Question: I created a storyboard with a navigation controller inside. The View inside the nav controller contains a MKMapView. Now I want to create an Outlet in my viewController.m file. But when I try to connect from storyboard to the viewcontroller.m file using the assistant editor, nothing happens, and I am not allowed to connect the outlet to this file.
Did I miss something? Why can I not connect the file?
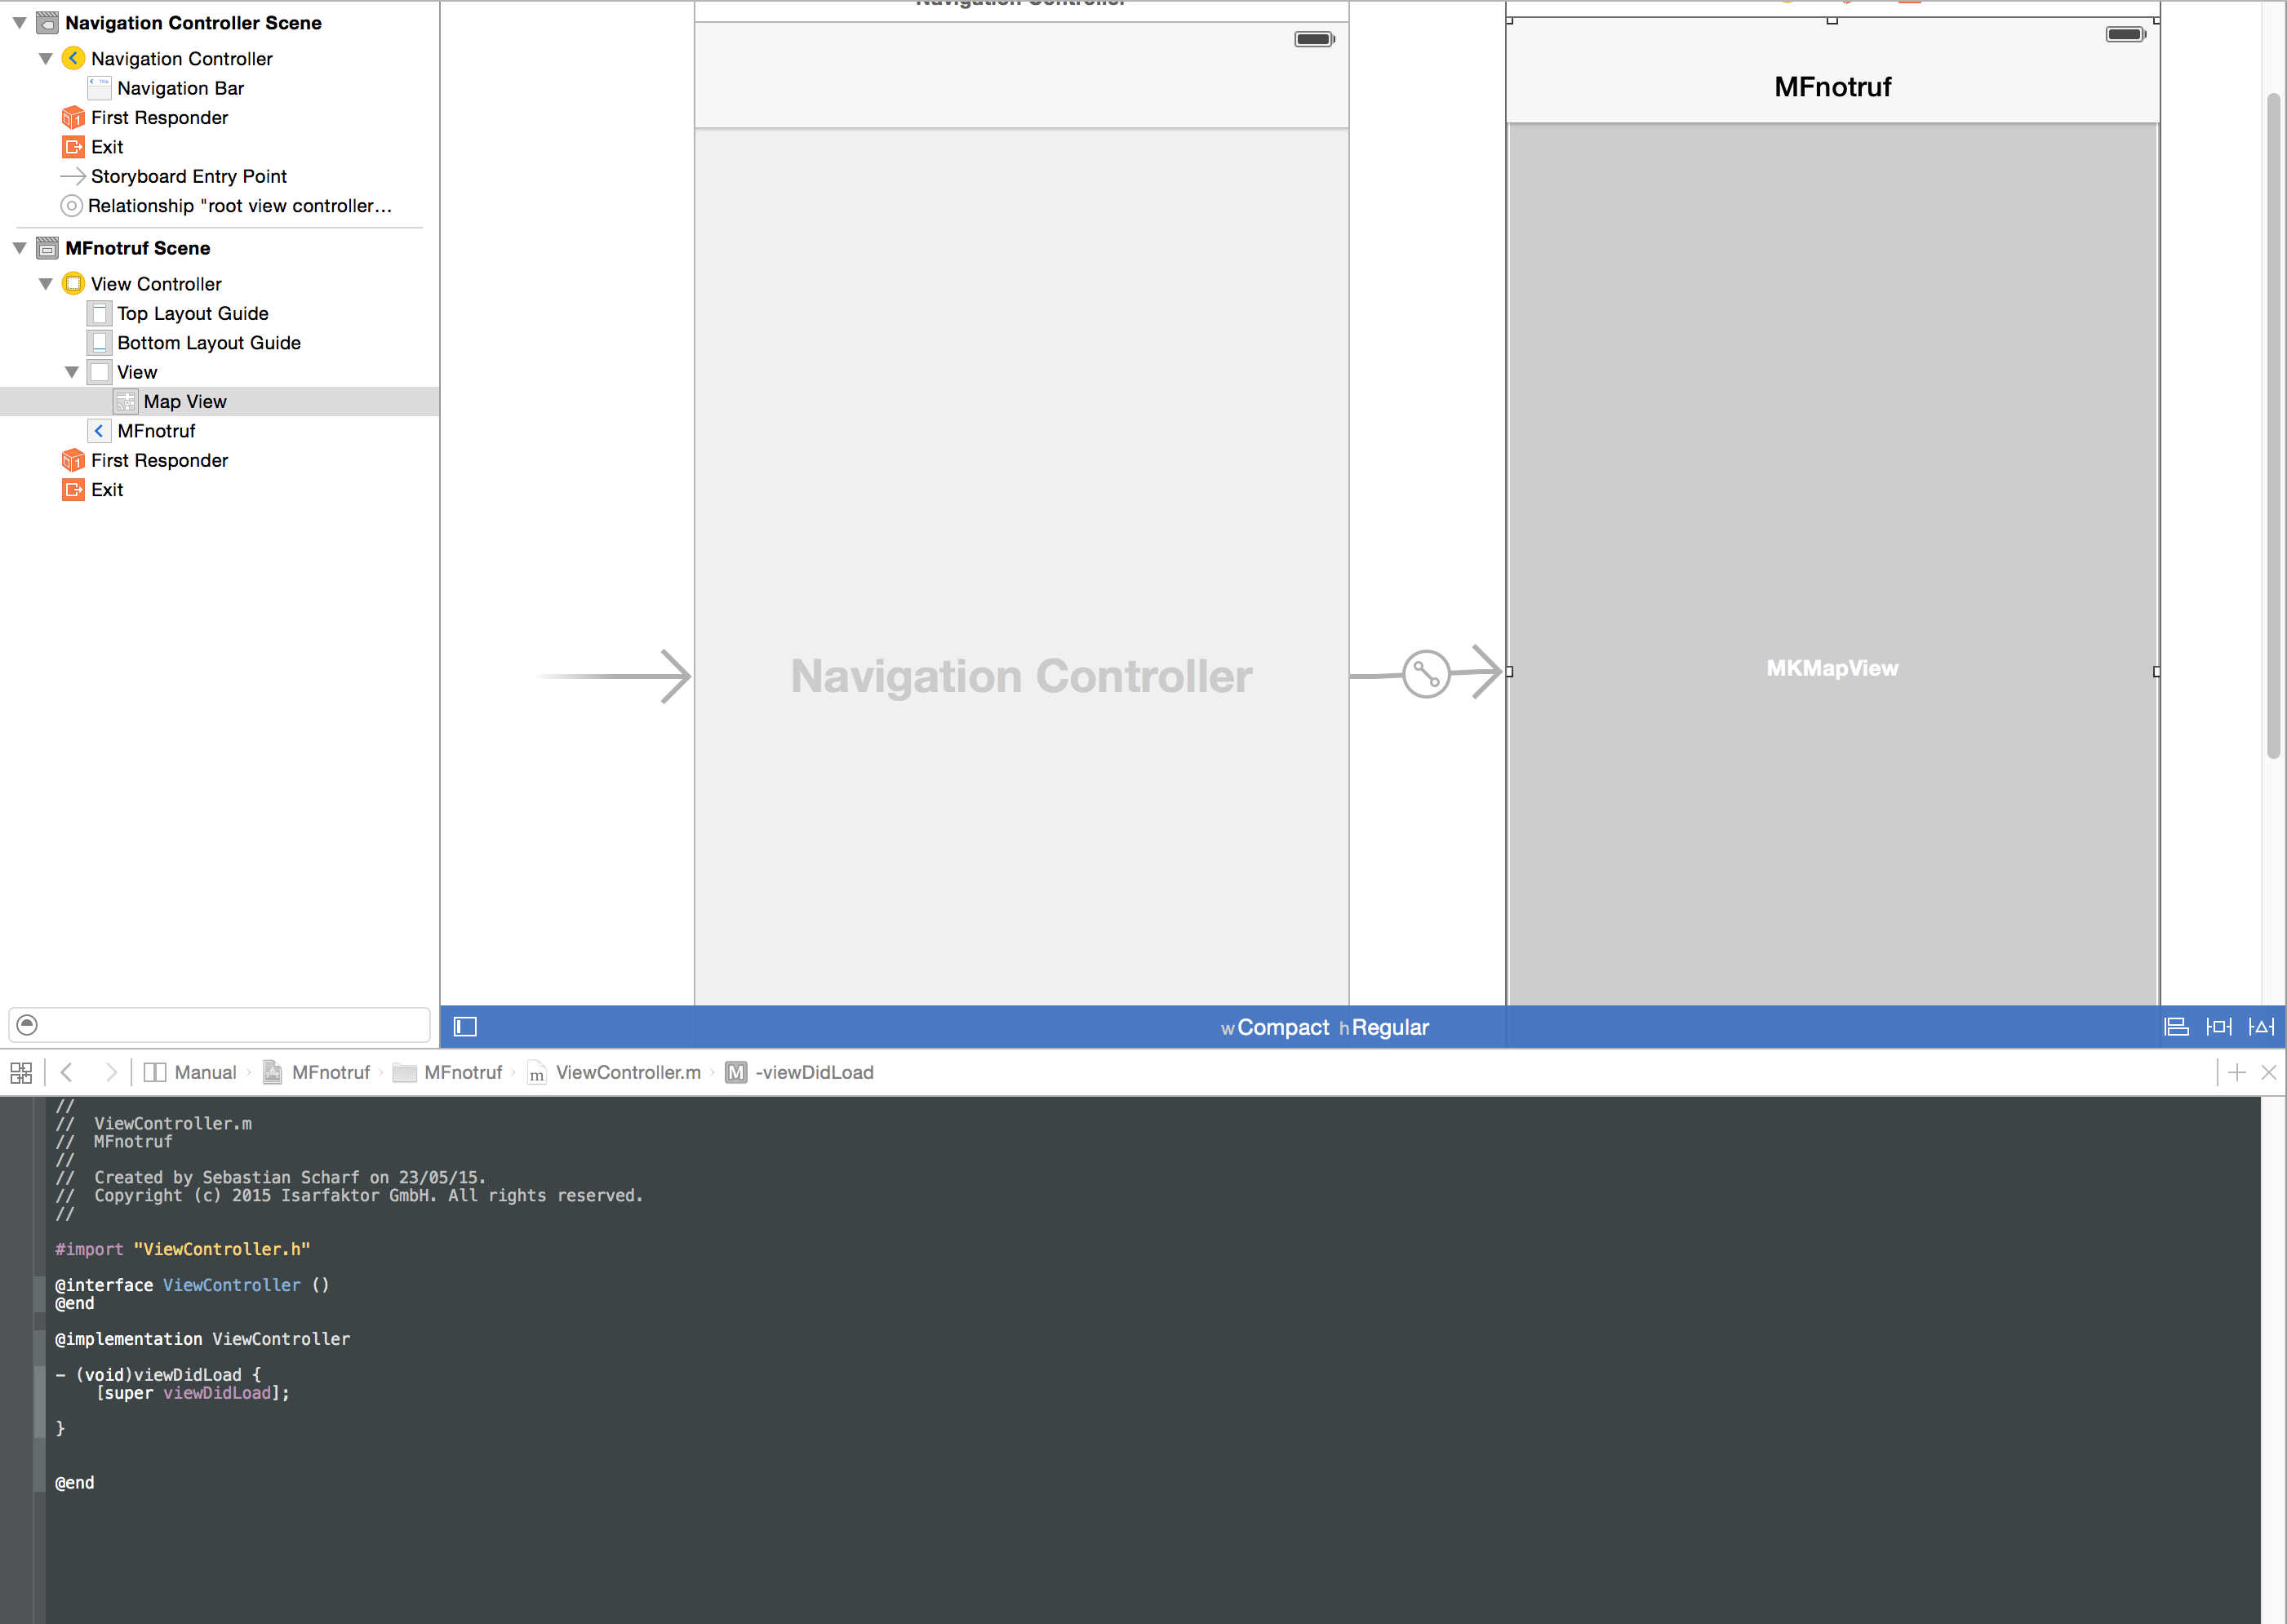
Answer: Check if your MFnotuf controller on storyboard is inherits your ViewController class